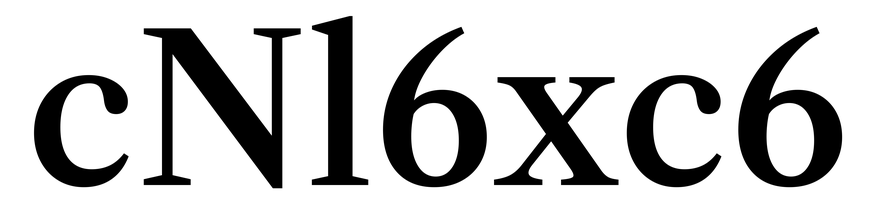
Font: LibreCaslonText_Medium